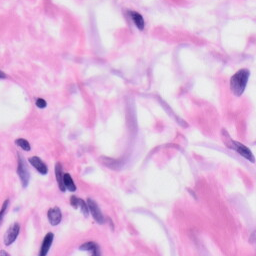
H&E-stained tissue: Skin